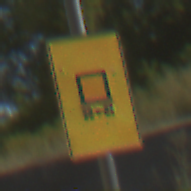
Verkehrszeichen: KennzeichnungspflichtigeFahrzeugeGefaehrlicheGueterOhnePfeilsymbol
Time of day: MorningAfternoon
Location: Outdoor (Nature)
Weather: PartlyCloudy
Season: NotSpecified
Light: Natural